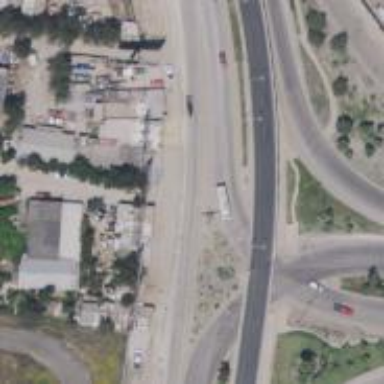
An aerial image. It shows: Trunk highway.